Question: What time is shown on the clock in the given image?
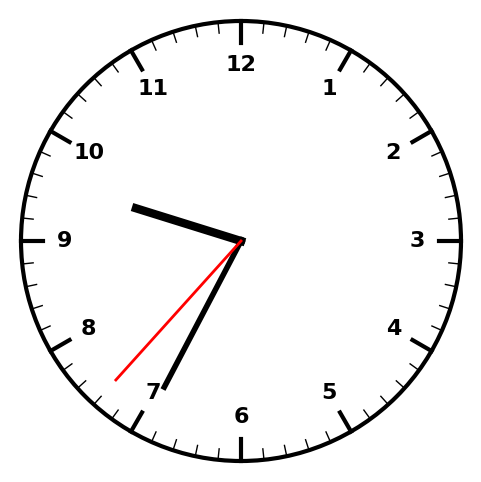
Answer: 09:34:37